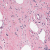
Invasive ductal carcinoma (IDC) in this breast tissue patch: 0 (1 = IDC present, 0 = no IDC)